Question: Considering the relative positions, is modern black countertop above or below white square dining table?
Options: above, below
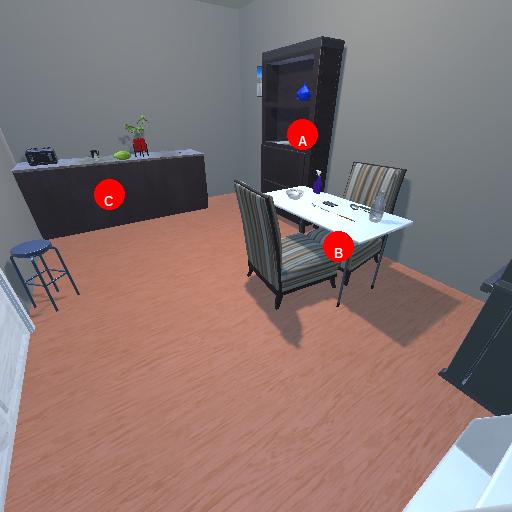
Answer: above